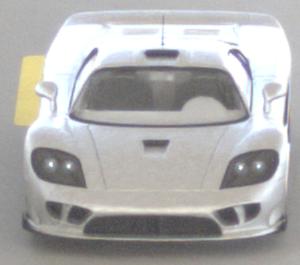
Make: Saleen
Model: S7
Detailed model: -
Model produced from: 2000
Model produced until: 2008
Doors: 2
Color: white
Road condition: dry road
Daytime: morning or afternoon
Contrast: low contrast